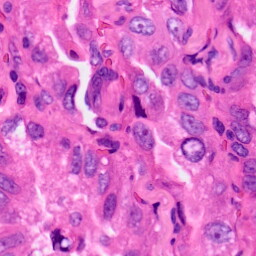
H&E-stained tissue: Lung